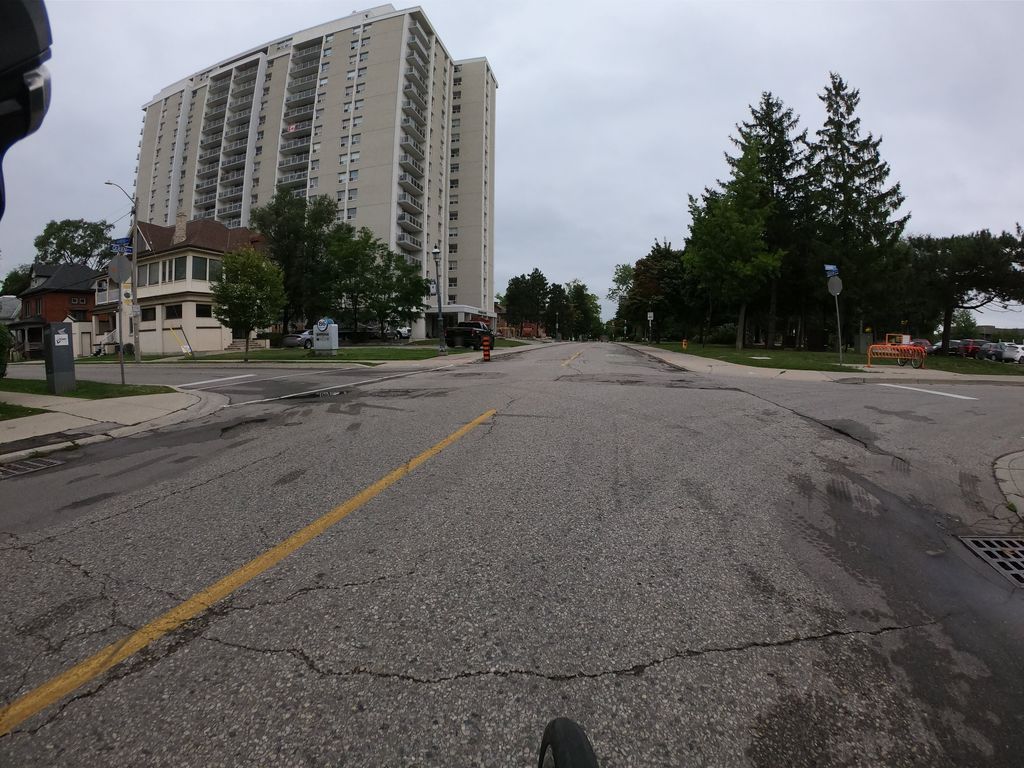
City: kitchener-waterloo